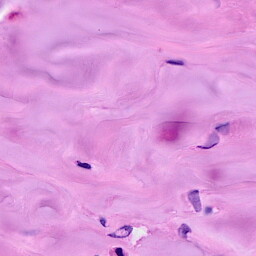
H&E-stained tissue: Breast